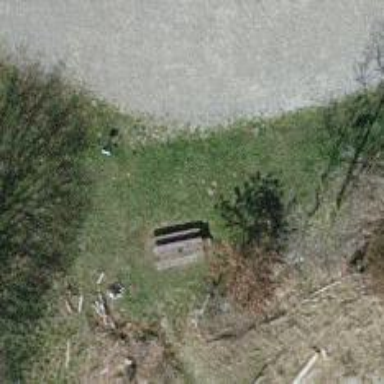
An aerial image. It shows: Picnic table located in leisure land area.